Field crop: tomato
Growth stage: 1
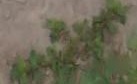
Species: portulaca